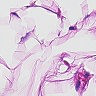
Metastatic tissue present: no